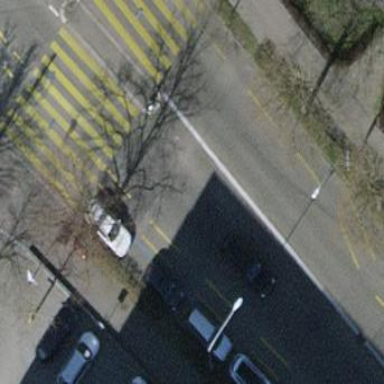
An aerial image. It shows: Parking lane designated for parking.